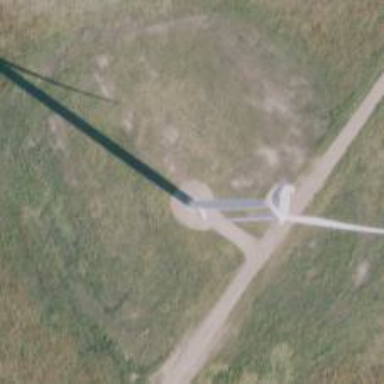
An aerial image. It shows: Wind turbine generator that utilizes wind as its source for generating electricity. It is of the horizontal axis type.